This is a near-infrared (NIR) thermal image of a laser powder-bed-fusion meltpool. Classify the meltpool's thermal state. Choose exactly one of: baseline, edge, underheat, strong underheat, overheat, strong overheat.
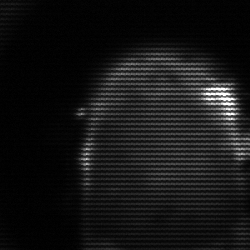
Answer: baseline